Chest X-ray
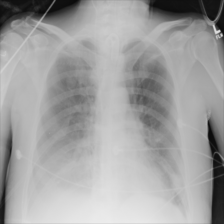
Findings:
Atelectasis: negative
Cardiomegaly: negative
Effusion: negative
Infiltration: positive
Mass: positive
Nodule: negative
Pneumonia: negative
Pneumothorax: negative
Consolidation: negative
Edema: negative
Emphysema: negative
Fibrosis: negative
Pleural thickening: negative
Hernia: negative